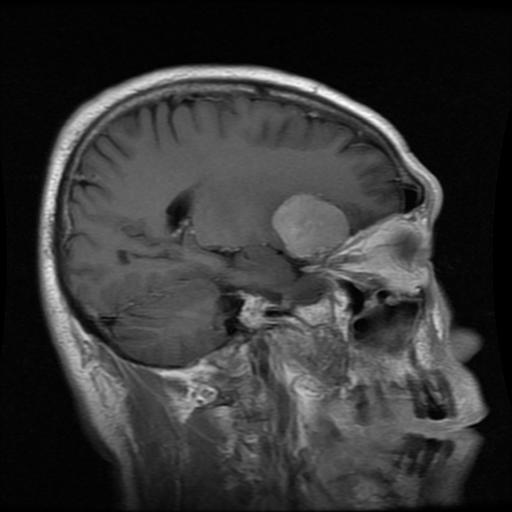
Label: meningioma